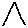
Label: triangle